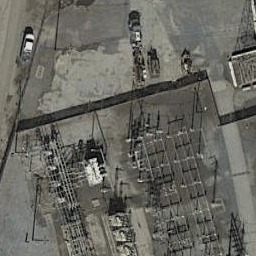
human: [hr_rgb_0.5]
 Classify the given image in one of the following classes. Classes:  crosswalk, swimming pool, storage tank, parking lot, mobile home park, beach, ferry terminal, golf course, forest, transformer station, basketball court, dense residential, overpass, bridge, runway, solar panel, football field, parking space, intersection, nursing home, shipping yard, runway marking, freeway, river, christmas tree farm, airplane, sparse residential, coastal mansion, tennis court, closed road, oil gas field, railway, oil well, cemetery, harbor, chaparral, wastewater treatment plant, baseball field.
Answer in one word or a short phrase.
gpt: transformer station